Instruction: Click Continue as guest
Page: checkout
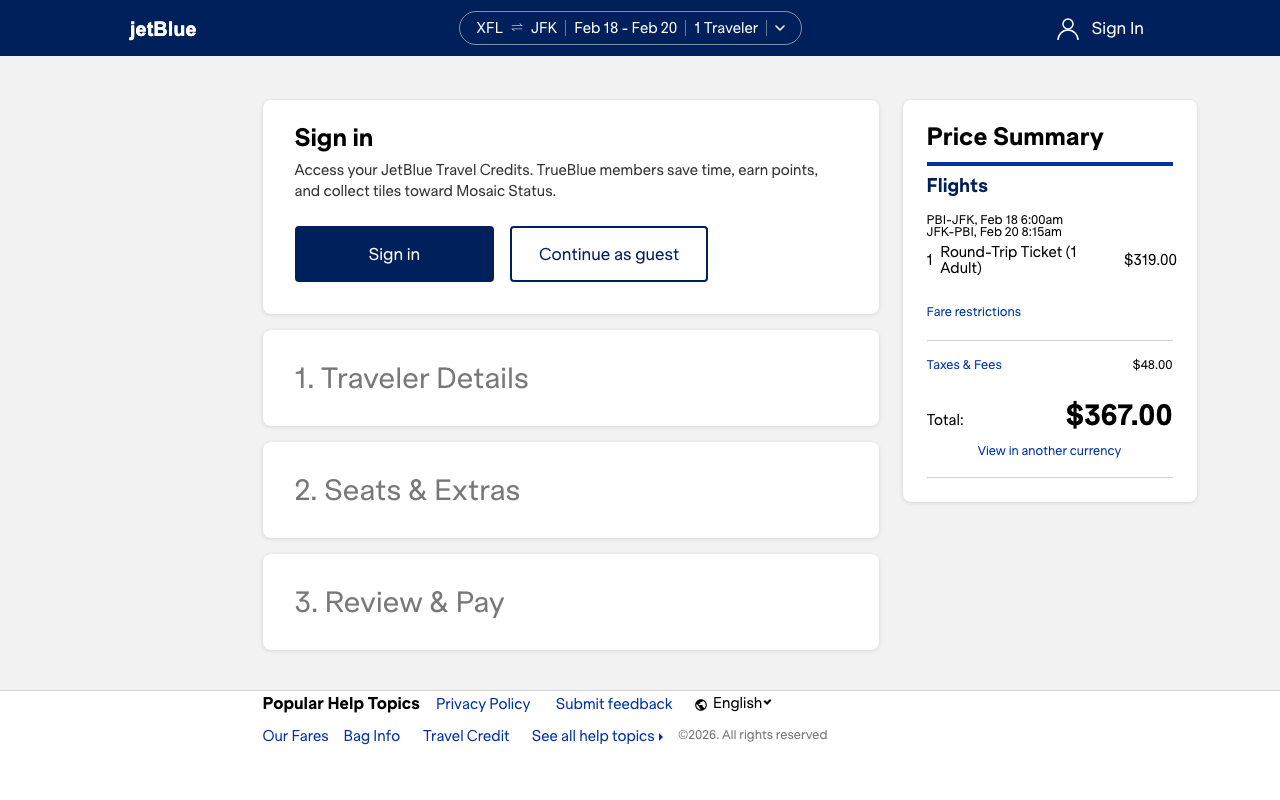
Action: click